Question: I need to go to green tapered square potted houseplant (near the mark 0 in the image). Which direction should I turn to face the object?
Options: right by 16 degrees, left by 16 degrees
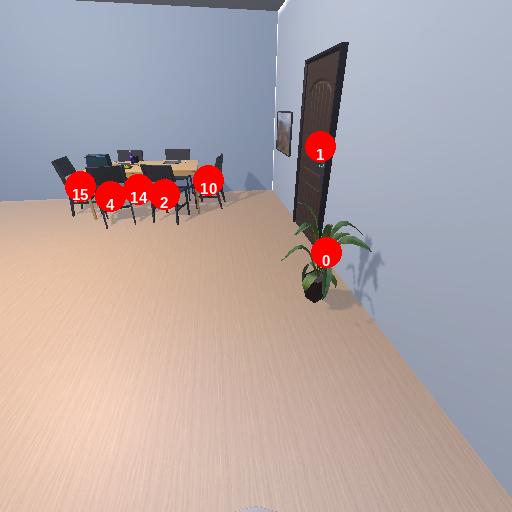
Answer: right by 16 degrees